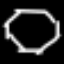
Label: octagon